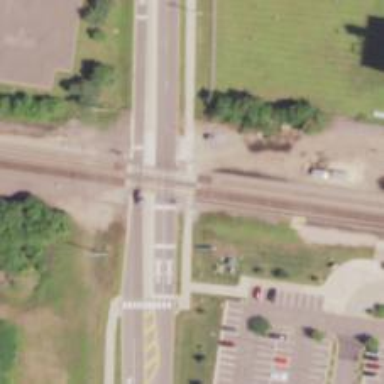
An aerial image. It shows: Crossing for the railway.